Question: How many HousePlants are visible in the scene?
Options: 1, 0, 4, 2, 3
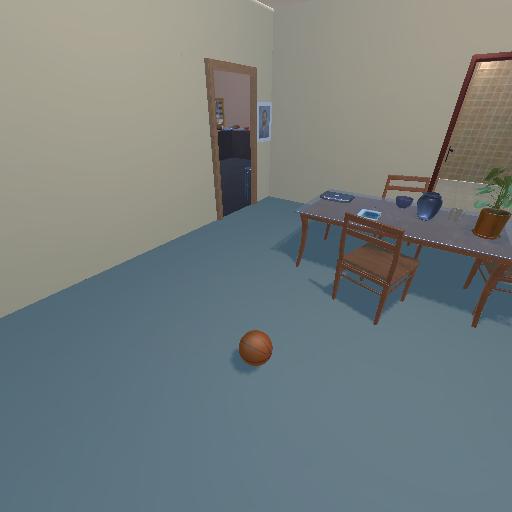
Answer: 1